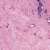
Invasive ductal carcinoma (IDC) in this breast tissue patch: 0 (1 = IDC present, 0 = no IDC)